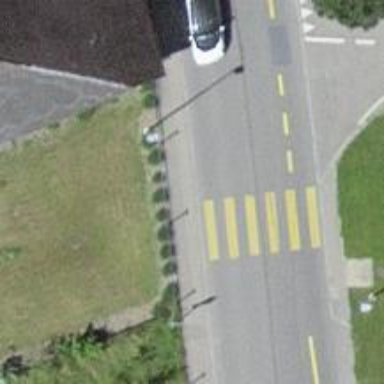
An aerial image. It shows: Marked crossing on the road.